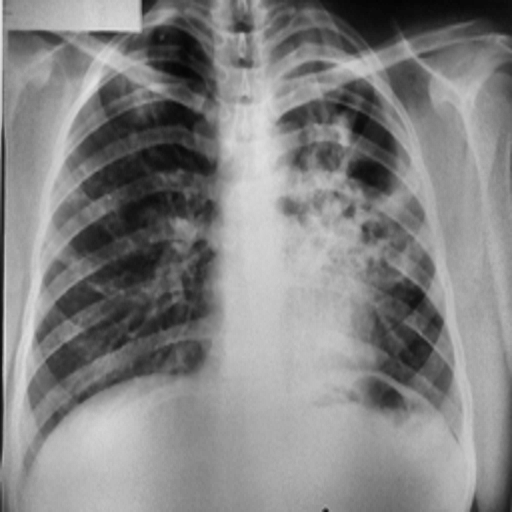
Finding: TUBERCULOSIS